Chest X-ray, AP view. Patient: 44 years old, sex F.
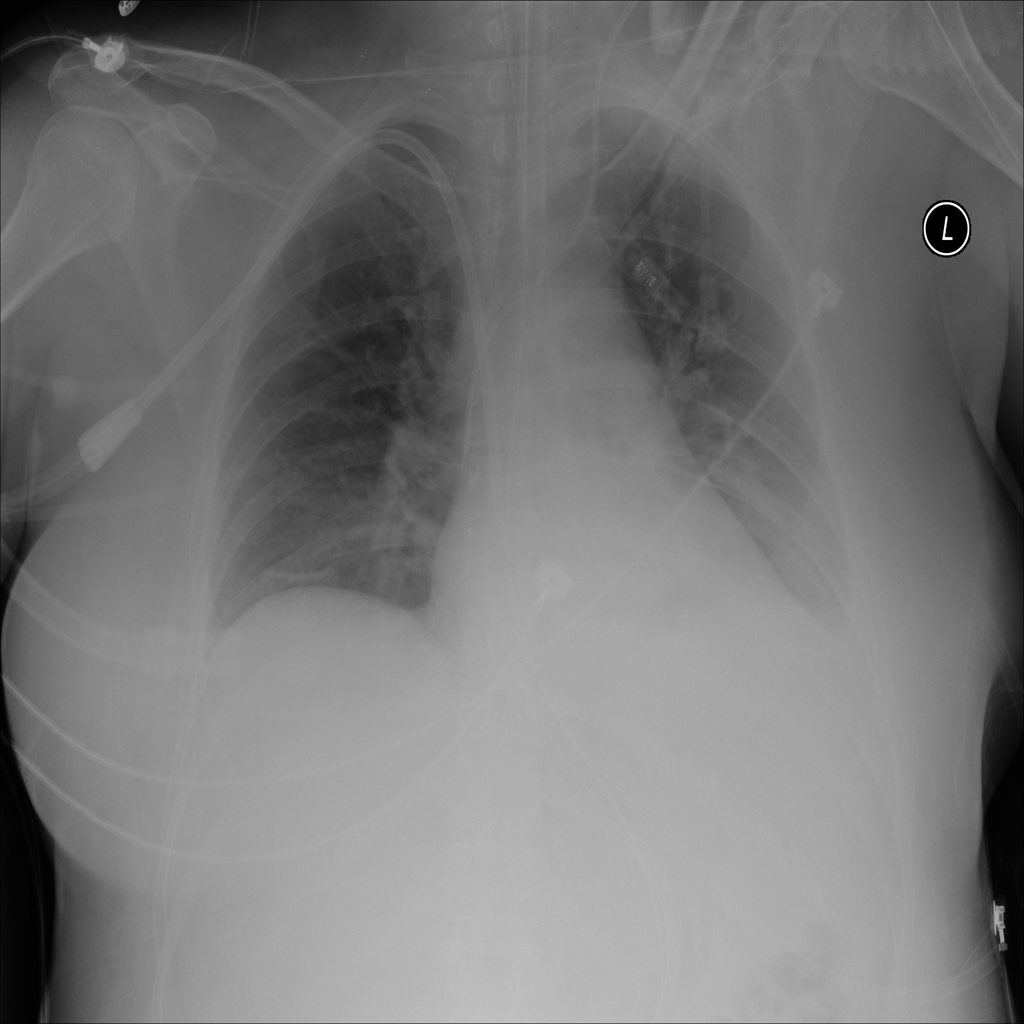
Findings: Atelectasis